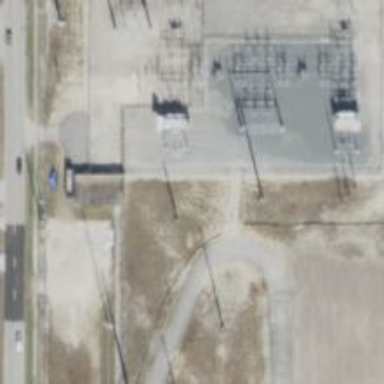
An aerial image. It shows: Power pole.